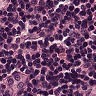
Metastatic tissue present: no